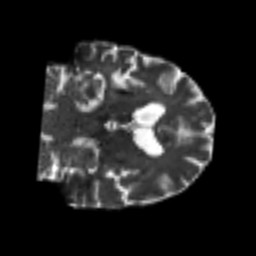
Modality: T2w
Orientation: coronal
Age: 58
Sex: male
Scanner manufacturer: siemens
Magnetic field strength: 3 T
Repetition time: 7.3 s
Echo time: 0.087 s